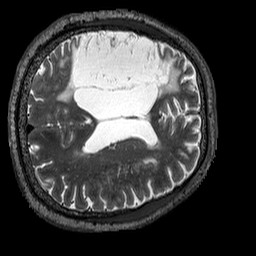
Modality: T2w
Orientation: axial
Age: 60
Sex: male
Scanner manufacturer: siemens
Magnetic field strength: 3 T
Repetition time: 3.2 s
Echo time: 0.567 s